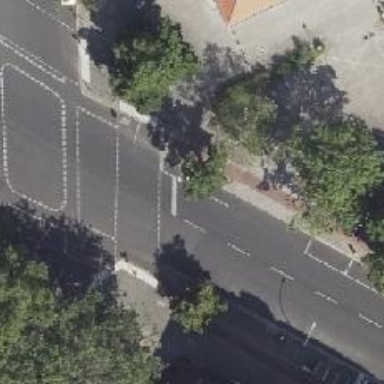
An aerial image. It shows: Footway crossing equipped with traffic signals.